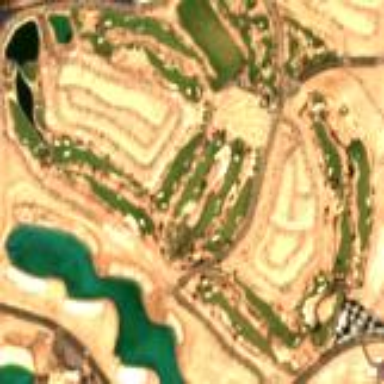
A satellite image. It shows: Golf course.